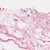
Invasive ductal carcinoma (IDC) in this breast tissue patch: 0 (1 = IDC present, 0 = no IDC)